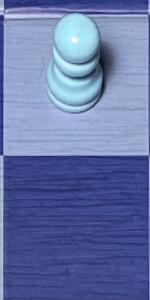
Label: Empty